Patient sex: M
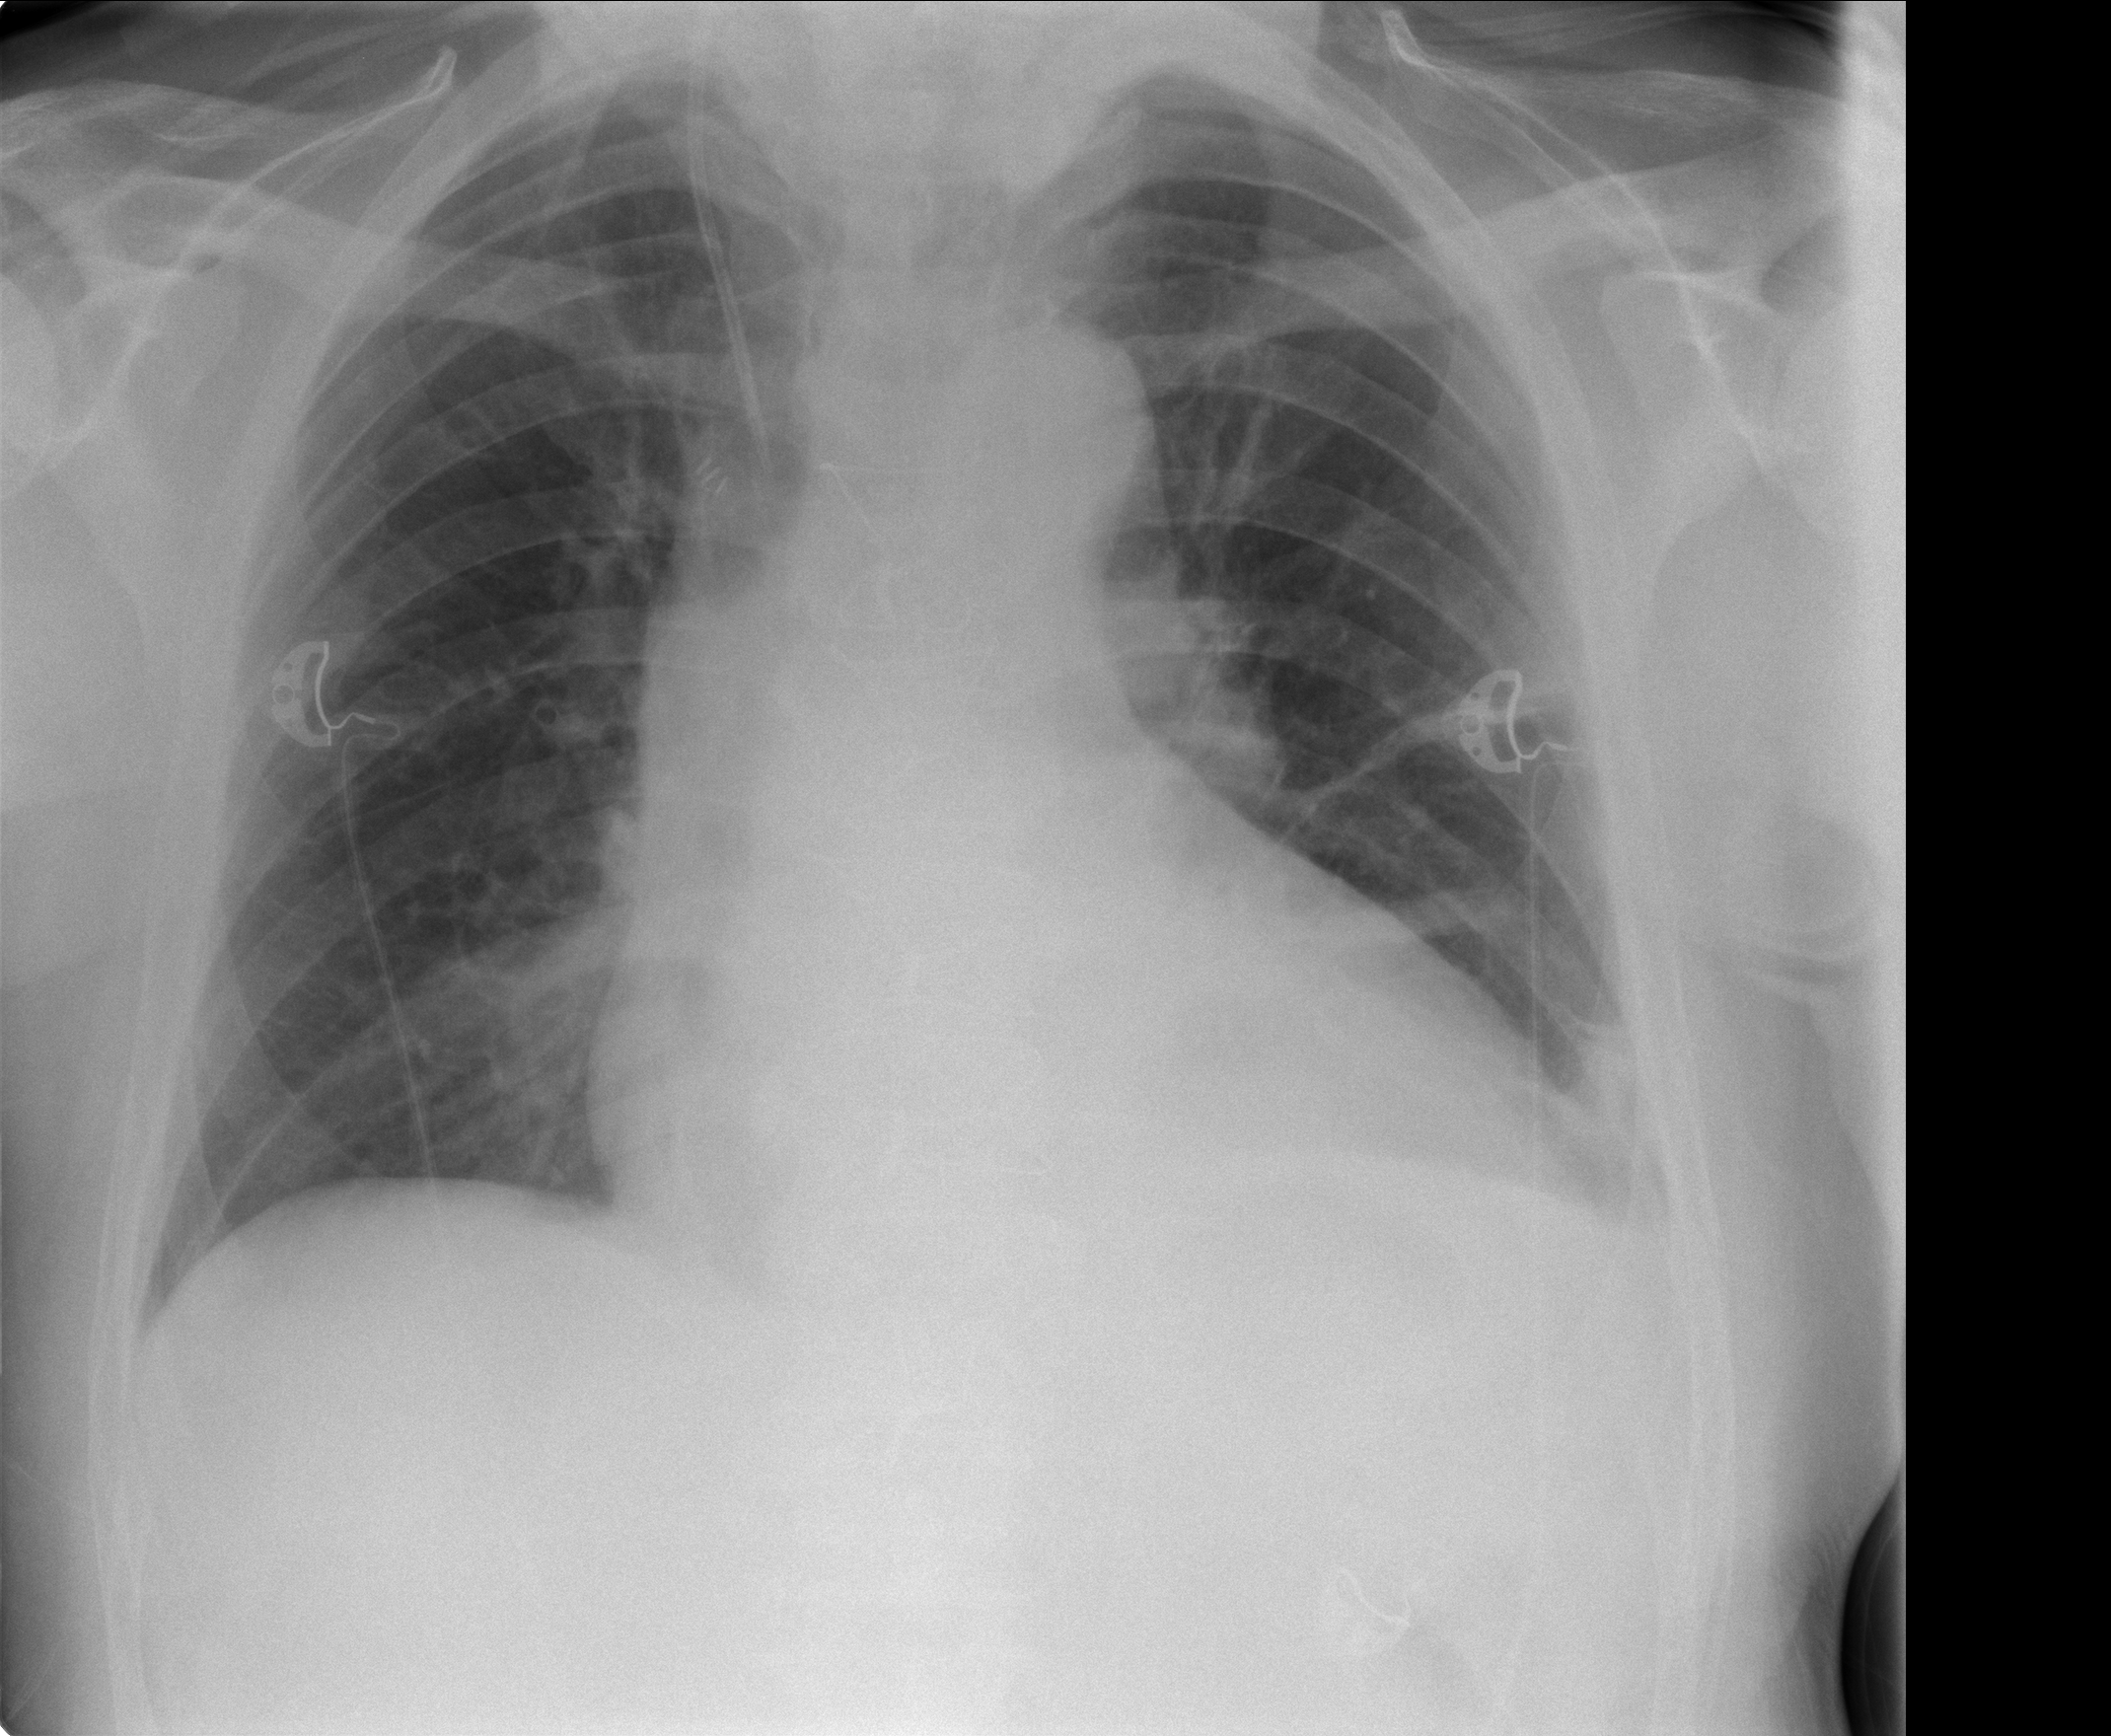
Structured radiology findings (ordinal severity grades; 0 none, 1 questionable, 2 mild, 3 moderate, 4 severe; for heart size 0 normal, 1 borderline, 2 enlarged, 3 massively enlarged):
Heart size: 1
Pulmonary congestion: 2
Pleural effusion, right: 0
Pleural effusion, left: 0
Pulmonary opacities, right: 0
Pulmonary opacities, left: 0
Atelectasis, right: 0
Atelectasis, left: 2